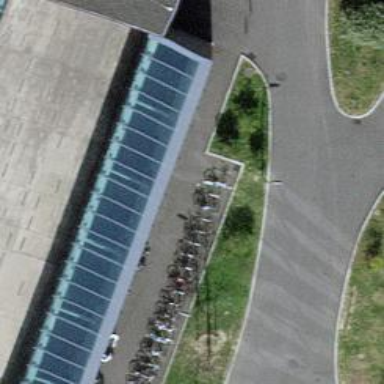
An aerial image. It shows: Bicycle parking area.